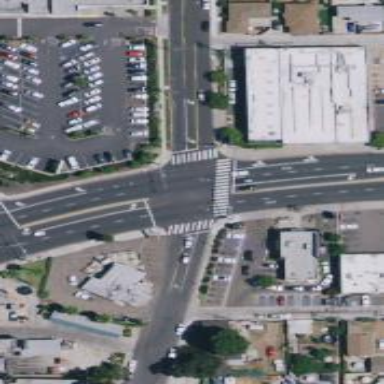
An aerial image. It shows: Crossing on the road.